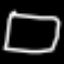
Label: square